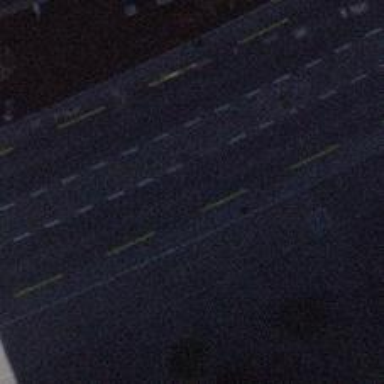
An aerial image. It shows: Primary highway with asphalt surface. There is cycle lane on the left side and sidewalk.